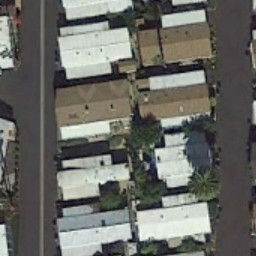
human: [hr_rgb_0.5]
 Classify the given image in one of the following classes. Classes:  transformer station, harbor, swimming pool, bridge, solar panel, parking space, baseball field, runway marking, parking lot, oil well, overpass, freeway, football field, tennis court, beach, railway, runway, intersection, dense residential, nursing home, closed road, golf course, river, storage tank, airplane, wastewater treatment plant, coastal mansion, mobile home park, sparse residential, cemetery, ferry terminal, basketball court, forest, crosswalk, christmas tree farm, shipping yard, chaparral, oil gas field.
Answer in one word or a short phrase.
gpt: mobile home park